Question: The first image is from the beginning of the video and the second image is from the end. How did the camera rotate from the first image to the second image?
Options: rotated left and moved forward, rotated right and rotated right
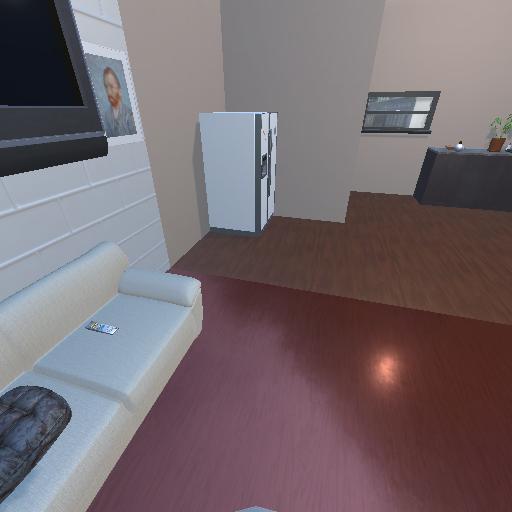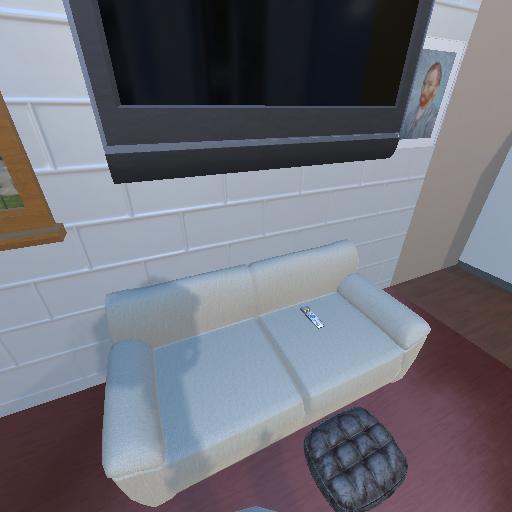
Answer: rotated left and moved forward